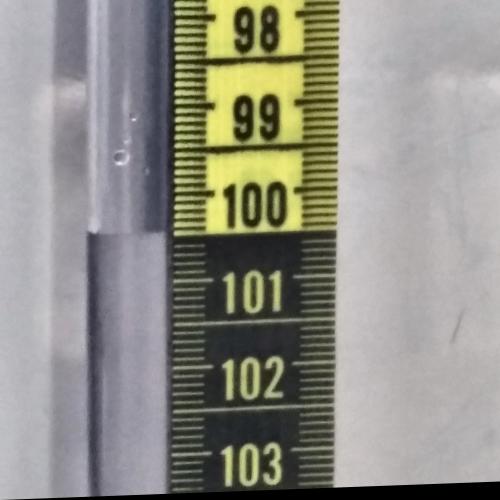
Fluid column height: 100.4 cm